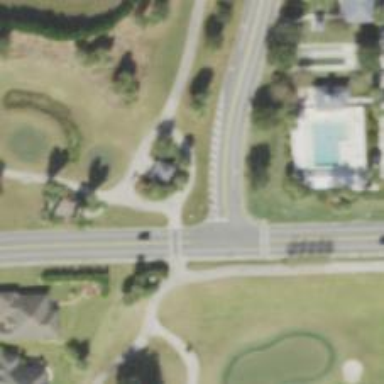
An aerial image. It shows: Golf cartpath that is also road path.